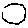
Label: hexagon